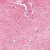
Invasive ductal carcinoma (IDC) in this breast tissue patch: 0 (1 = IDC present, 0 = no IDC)